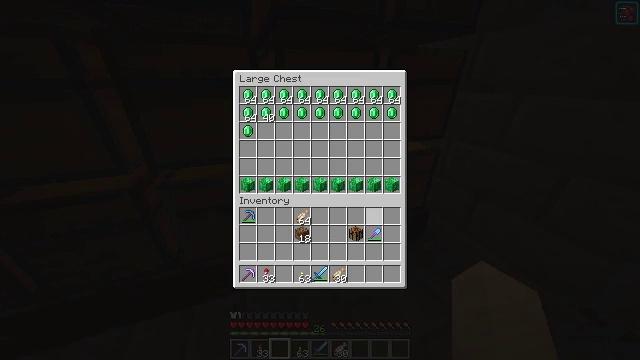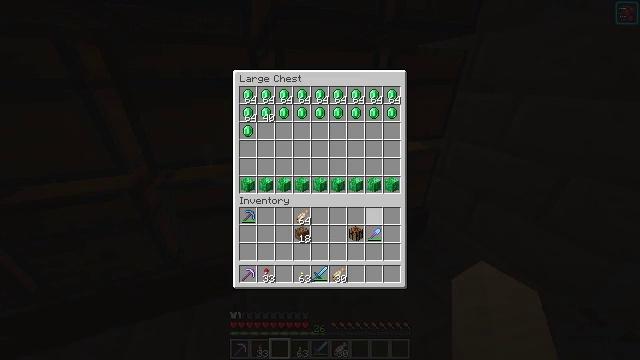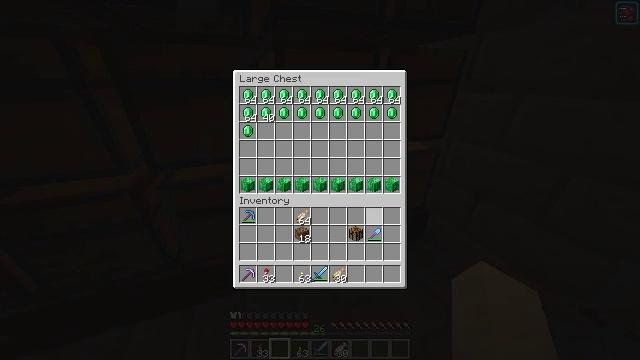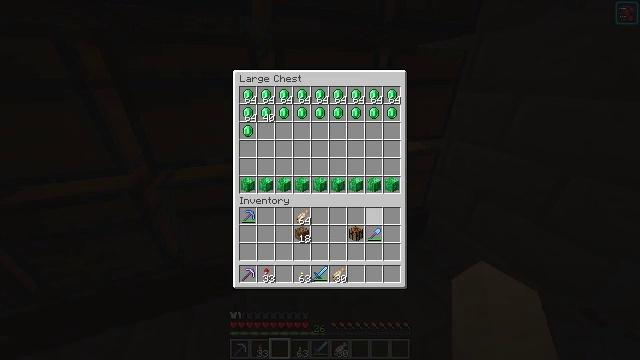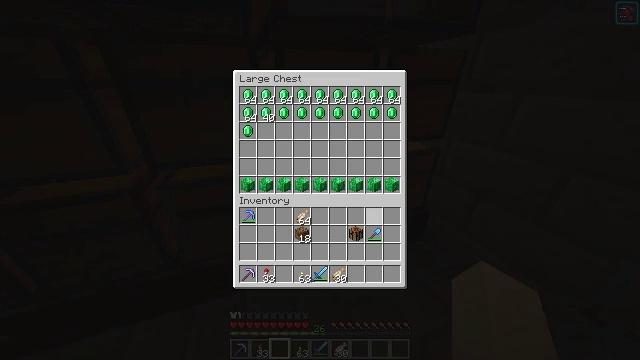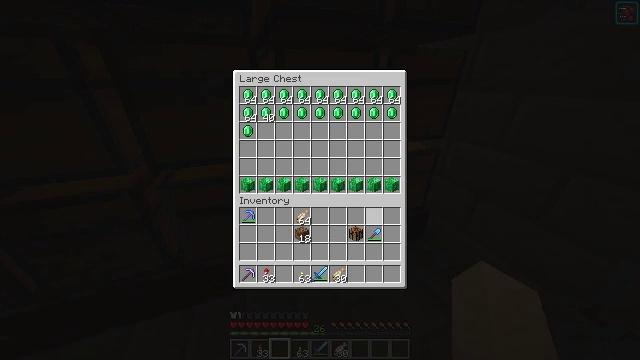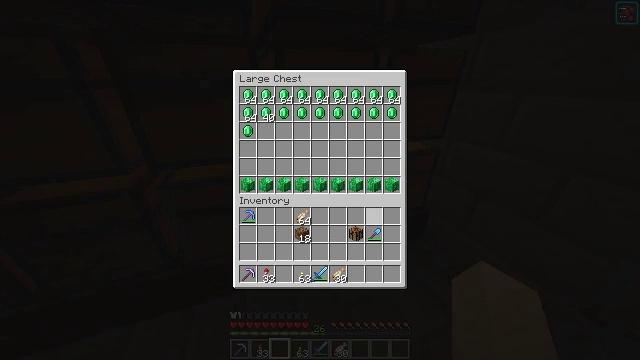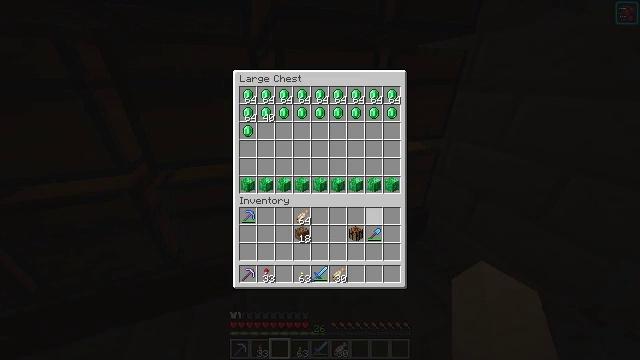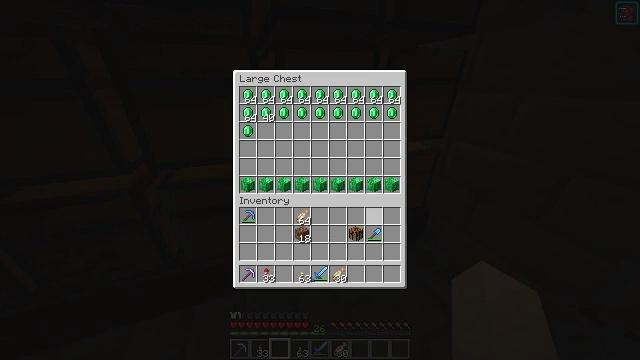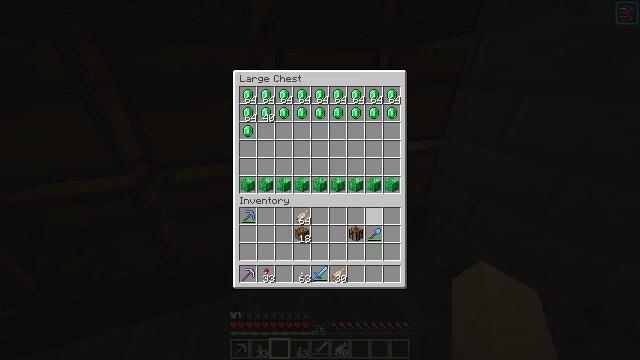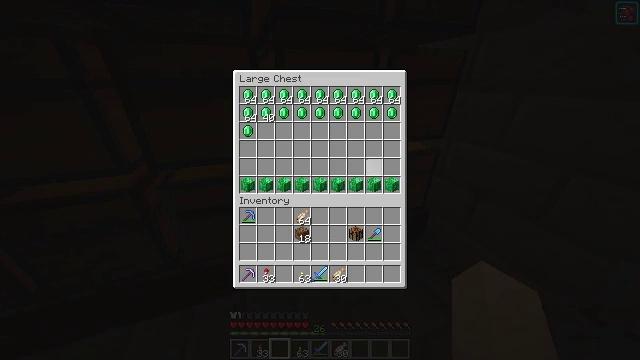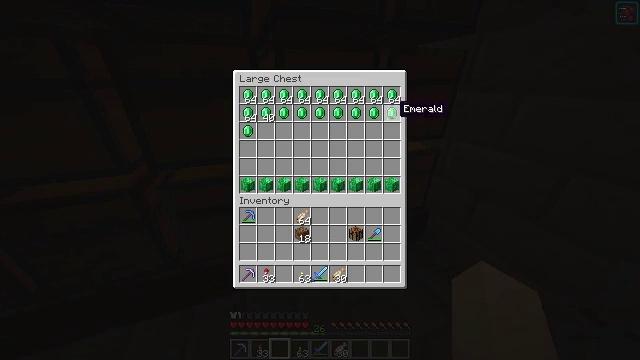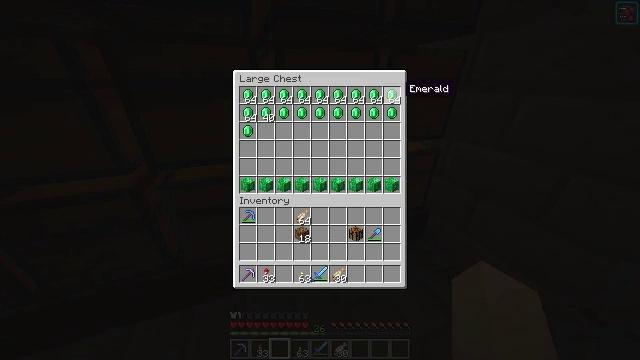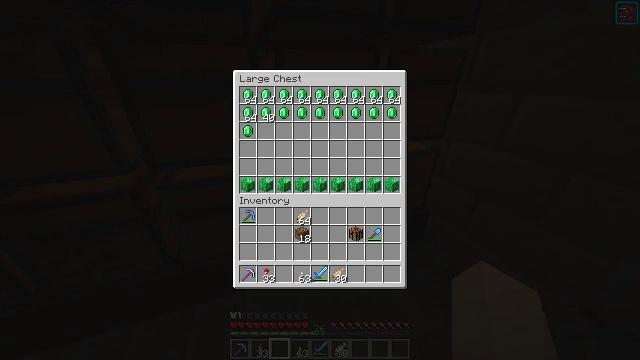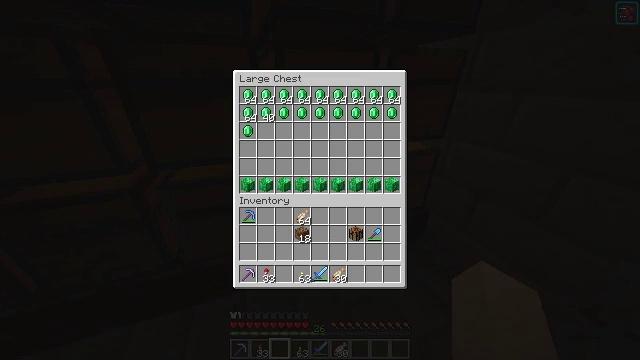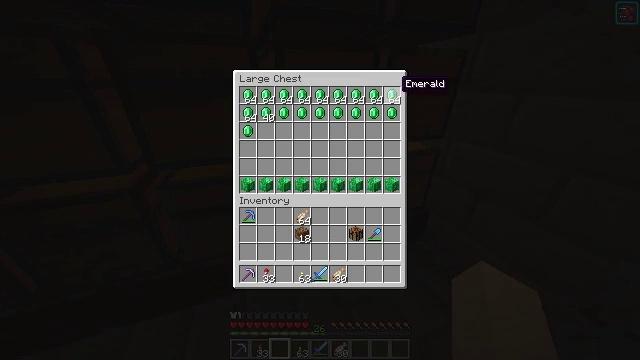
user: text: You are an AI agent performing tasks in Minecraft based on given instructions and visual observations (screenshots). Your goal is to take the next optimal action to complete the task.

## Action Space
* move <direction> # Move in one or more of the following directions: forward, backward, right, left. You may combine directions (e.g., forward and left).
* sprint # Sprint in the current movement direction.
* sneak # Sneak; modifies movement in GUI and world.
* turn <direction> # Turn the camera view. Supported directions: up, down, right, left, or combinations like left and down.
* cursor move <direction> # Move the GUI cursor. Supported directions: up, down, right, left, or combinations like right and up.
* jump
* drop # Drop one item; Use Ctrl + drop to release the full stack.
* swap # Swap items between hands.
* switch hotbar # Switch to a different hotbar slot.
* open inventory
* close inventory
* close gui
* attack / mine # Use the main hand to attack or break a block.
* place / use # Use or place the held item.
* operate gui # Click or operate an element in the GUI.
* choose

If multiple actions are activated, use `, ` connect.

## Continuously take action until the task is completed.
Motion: motion action
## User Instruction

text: Open the crafting table to craft an emerald block.
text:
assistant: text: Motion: no_op
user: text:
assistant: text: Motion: no_op
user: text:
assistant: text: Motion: no_op
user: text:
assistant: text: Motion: no_op
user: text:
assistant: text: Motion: no_op
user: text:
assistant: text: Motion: no_op
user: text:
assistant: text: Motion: no_op
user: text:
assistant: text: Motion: no_op
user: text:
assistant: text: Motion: no_op
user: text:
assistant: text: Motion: cursor move up
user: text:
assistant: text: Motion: cursor move right and up
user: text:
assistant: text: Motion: cursor move up
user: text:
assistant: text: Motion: cursor move up
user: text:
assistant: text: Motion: no_op
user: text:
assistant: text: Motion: cursor move down
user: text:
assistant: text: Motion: no_op
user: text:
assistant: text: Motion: no_op
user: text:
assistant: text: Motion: no_op
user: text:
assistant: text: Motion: sneak
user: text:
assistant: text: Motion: sneak
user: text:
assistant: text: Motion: sneak
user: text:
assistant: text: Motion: sneak, choose
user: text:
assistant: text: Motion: sneak, choose
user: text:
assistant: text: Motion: sneak
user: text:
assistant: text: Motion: sneak, cursor move left
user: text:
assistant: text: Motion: sneak
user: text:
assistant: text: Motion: sneak, choose
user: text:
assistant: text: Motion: sneak, cursor move left, choose
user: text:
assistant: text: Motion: sneak, cursor move left
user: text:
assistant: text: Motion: sneak, choose